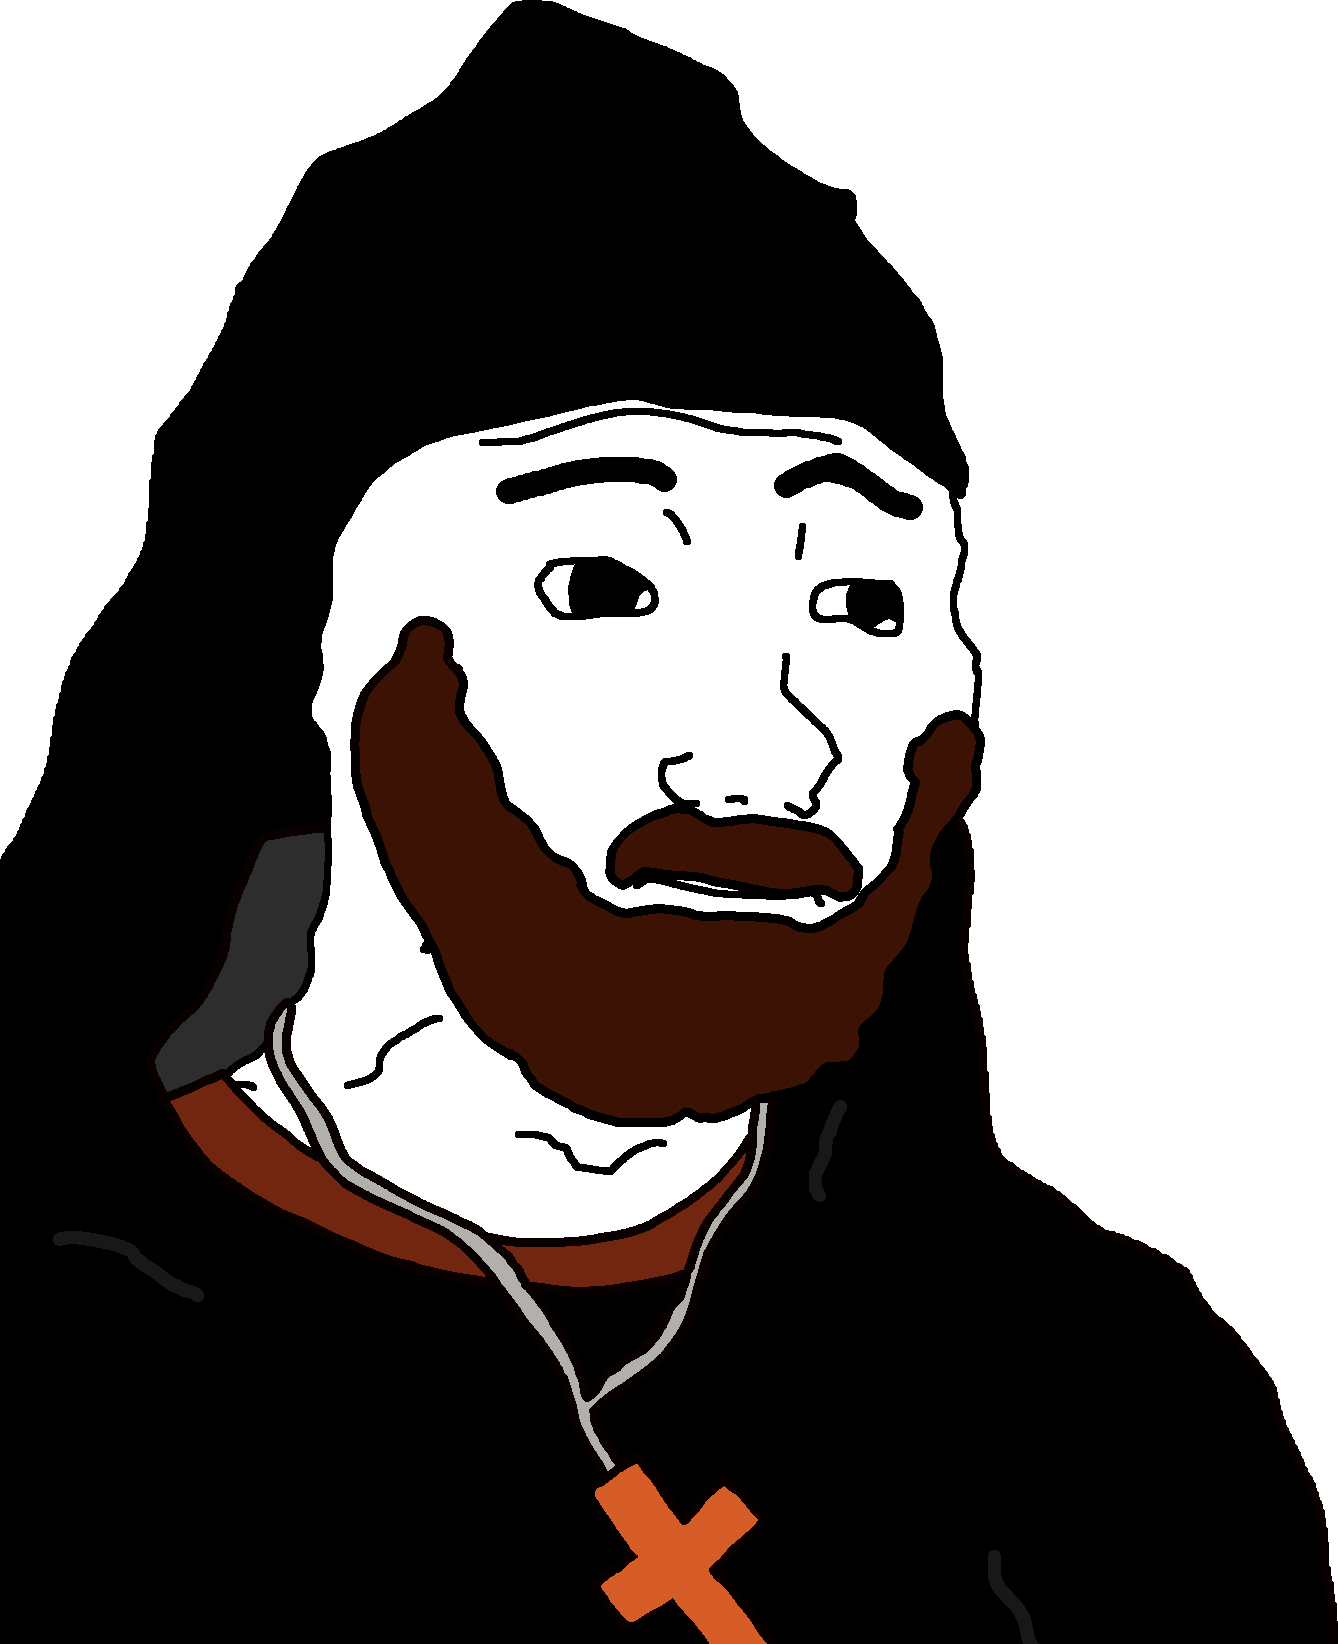
Label: 5_Doomer